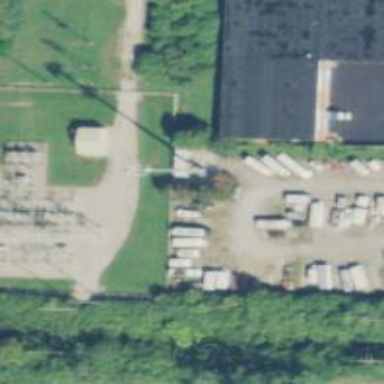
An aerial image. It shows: Mast structure.